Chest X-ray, AP view. Patient: 59 years old, sex M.
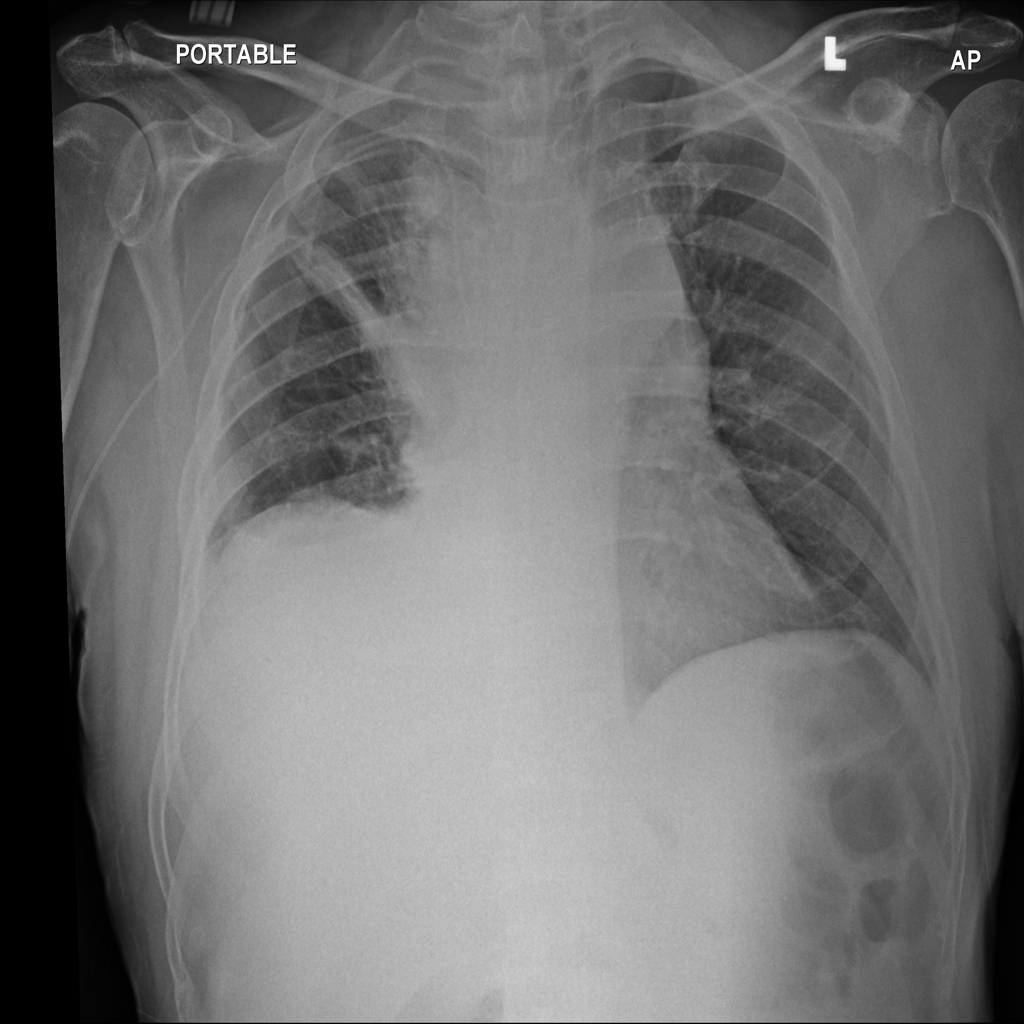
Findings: Atelectasis, Infiltration